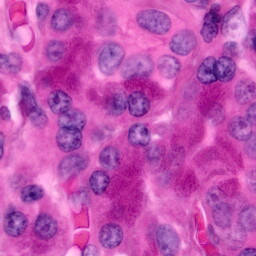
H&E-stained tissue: Pancreatic